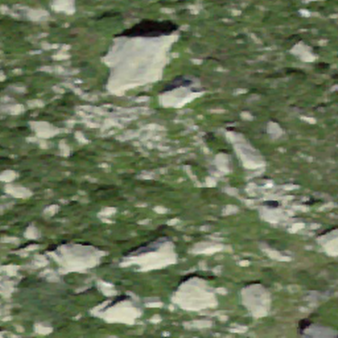
Label: bouldering_area